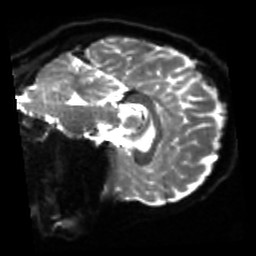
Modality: sbref
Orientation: sagittal
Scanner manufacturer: siemens
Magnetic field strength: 3 T
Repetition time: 4 s
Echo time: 0.0594 s